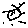
Label: sun